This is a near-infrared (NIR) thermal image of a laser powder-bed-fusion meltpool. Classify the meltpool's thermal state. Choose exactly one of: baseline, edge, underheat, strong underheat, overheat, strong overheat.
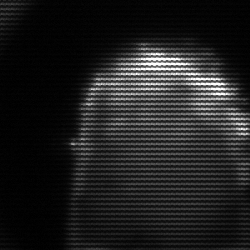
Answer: strong underheat